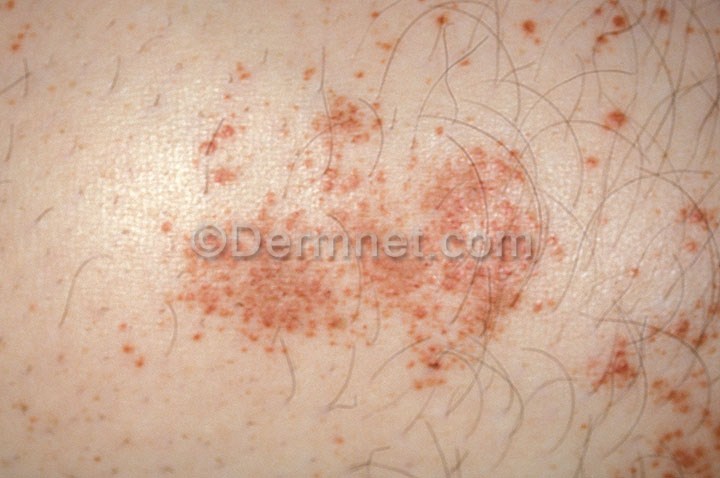
Disease: Vasculitis Photos